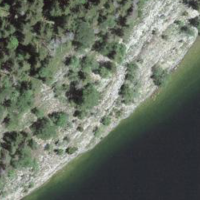
EUNIS habitat code: 44
Species observed at this site:
Cephalanthera rubra